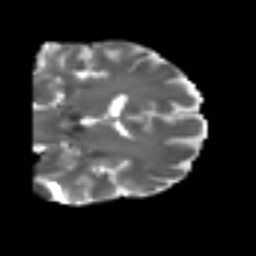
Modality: T2w
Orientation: coronal
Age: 62
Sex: male
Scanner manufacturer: siemens
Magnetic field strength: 3 T
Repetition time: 4.999 s
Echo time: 0.07946 s